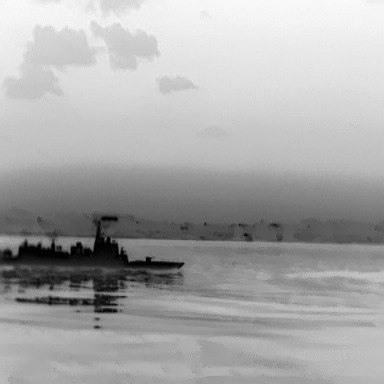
There is a warship in the infrared image.